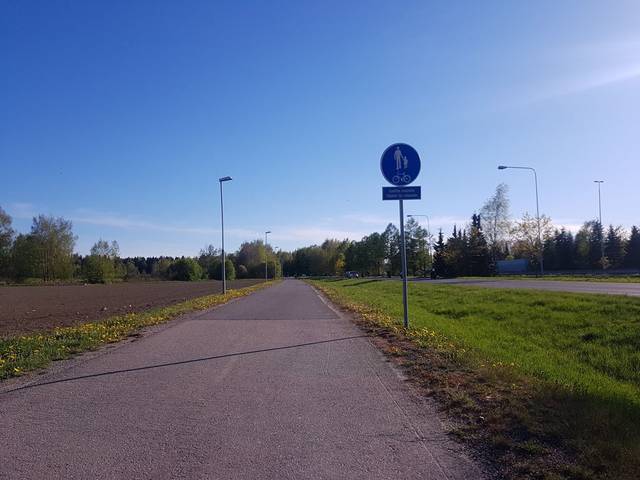
Region: Finland
Coordinates: 60.261, 24.965